Question: I am trying to make a reusable template that I can use in both cases, when the model provided to it is null, and when it isn't. I don't know if it is best practice to try and use a template for two different cases but I just thought it might be neat to reuse code. When a model is provided, text fields will be auto populated. When it isn't they should be blank. This template is inside a modal dialog that I am using <URL> to show.
The problem I am having is that the modal dialog doesn't pop up when the model provided to the template is null. The desired result is that when a model is provided, text fields will be auto populated allowing the user to edit and save the record, whereas if a model isn't provided, the text fields will be blank and the user can fill them in to create a new record. But I can't even get the modal div to show when the model is blank. Shouldn't it still show with the static content at least? Like the text field labels and the text fields themselves? Here is the the markup concerned:
'''
<div class = "modal" id = "recordDetails">
<div id="details"></div>
<button id="save" class="close" type="button"/> Save </button>
<button id="cancel" class="close" type="button"> Cancel </button>
<div id="error_messages"></div>
</div>
'''
"details" is the div into which I am rendering my template using this controller action:
'''
def displayRecordDetails() {
println "<><><> Displaying record details."
def recordToEdit = IndividualRecord.findWhere(batchID: selectedBatch.id, uniqueId: params.uniqueId, secondaryId: params.secondaryId)
println "<><>< Record to edit: " + recordToEdit
render(template: 'detailsScreen', model: [recordToEdit: recordToEdit])
}
'''
and here is the template itself that is rendered into the "details" div:
'''
<h2><u> Edit Record Details</u></h2>
<div id=container>
<g:formRemote name="editIndivRecForm" url="[controller: 'customer', action:'saveEditedIndividualRecord']">
<div style="text-align: left">
<label>Unique ID:</label>&nbsp<g:textField name="uniqueId" disabled="true" style="border-radius: 5px" value="${recordToEdit ? recordToEdit.uniqueId : '' }"></g:textField><br>
<label>Secondary ID:</label>&nbsp<g:textField name="secondaryId" disabled="true" style="border-radius: 5px" value="${recordToEdit ? recordToEdit.secondaryId : '' }"></g:textField><br>
</div>
<hr>
<div style="text-align: left">
<label>First Name:</label>&nbsp<g:textField name="firstName" style ="border-radius: 5px" value="${recordToEdit ? recordToEdit.names.first().firstName : ''}"></g:textField>&nbsp&nbsp
<label>Middle Name:</label>&nbsp<g:textField name="middleName" style ="border-radius: 5px" value="${recordToEdit ? recordToEdit.names.first().middleName : ''}"></g:textField>&nbsp&nbsp
<label>Last Name:</label>&nbsp<g:textField name="lastName" style ="border-radius: 5px" value="${recordToEdit ? recordToEdit.names.first().lastName : ''}"></g:textField><br>
<label>Date of birth(mm-dd-yyyy):</label>&nbsp<g:textField name="dateOfBirth" style ="border-radius: 5px"
value="${recordToEdit?.dateOfBirth ? Date.parse( 'EEE MMM d HH:mm:ss Z yyyy', recordToEdit.dateOfBirth).format( 'dd-MM-yyy' ) : ''}"></g:textField><br>
</div>
<hr>
<div style="text-align: left">
<label>Citizenship(two letter country code):</label>&nbsp<g:textField name="citizenship" style ="border-radius: 5px" value="${recordToEdit ? recordToEdit.citizenship : ''}"></g:textField><br>
<label>Citizenship Proof:</label>&nbsp<g:textField name="citizenComments" style ="border-radius: 5px" value="${recordToEdit ? recordToEdit.citizenshipComments : ''}"></g:textField><br>
<label>Phone(aaa-bbb-cccc):</label>&nbsp<g:textField name="phone" style ="border-radius: 5px" value="${recordToEdit?.telephones?.getAt( 0 ) ?: ''}"></g:textField><br>
</div>
<hr>
<div style="text-align: left">
<label>Address:</label>&nbsp<g:textField name="address" style ="border-radius: 5px"
value="${recordToEdit?.addresses?.first()?.address ? recordToEdit.addresses.first().address : ''}"></g:textField><br>
<label>City or Town:</label>&nbsp<g:textField name="cityTown" style ="border-radius: 5px"
value="${recordToEdit?.addresses?.first()?.cityTown ? recordToEdit.addresses.first().cityTown : ''}"></g:textField><br>
<label>Country(two letter country code):</label>&nbsp<g:textField name="country" style ="border-radius: 5px"
value="${recordToEdit?.addresses?.first()?.countryCode ? recordToEdit.addresses.first().countryCode : ''}"></g:textField><br>
</div>
<hr>
<label>Comments:</label><br>
<g:textArea name="generalComments" rows="5" cols="50" value="${recordToEdit?.generalComments}"/><br>
<g:submitButton name="submit"/>
</g:formRemote>
</div>
<script>
$(document).ready(function() {
$('#cancel').click(function () {
$('#editIndivRecForm').reset;
});
// $('#submit').click(function () {
// $('.modalInput').overlay().close();
// });
$('#save').click(function () {
console.log('save');
$("#submit").trigger("click");
$('#editIndivRecForm').reset;
});
});
</script>
<style>
#uniqueId {
width: 90%;
}
#submit {
visibility: hidden;
}
</style>
'''
The two cases that launch this modal are when the 'edit' icon-button is pressed on any row of a table to edit that record (in this case model is provided). Or when the 'new' button is pressed when new record creation is desired(model not provided). See photo below.

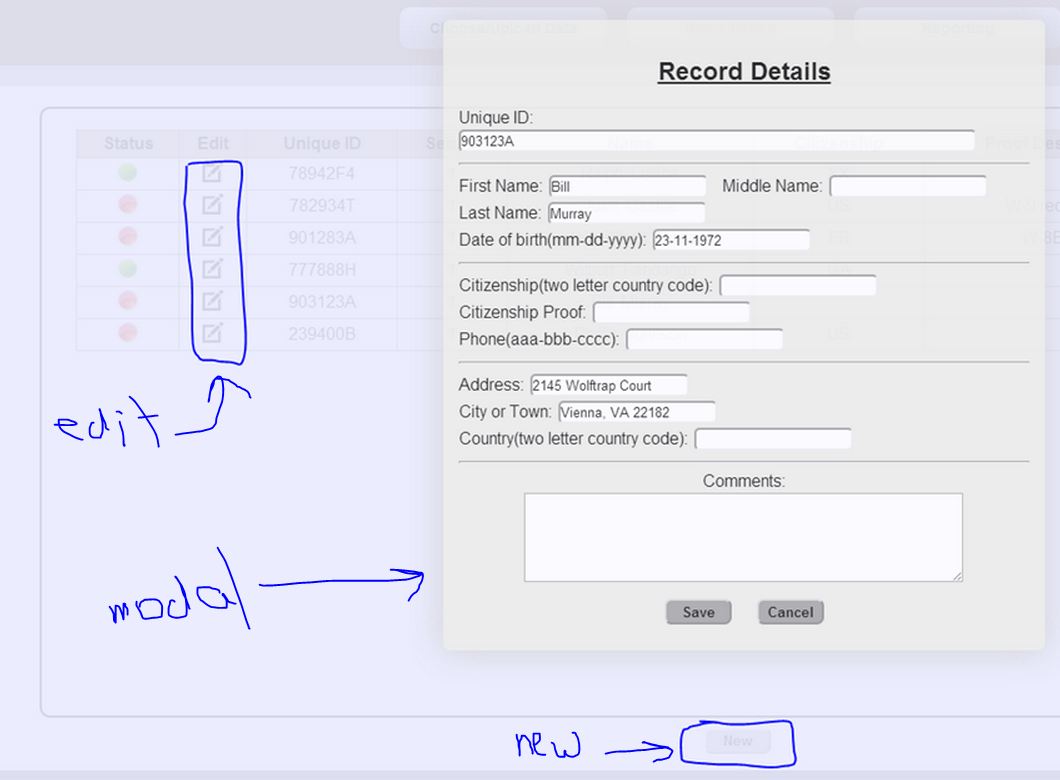
Answer: Your 'new' button should look like this:
'''
<button id = "new" class = "modalInput" rel = "#recordDetails"> New </button>
'''